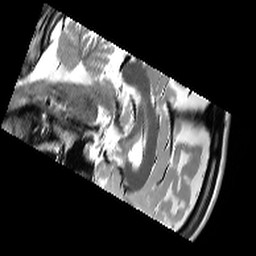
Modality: T2w
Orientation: sagittal
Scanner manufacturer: siemens
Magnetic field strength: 3 T
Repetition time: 10.64 s
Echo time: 0.05 s